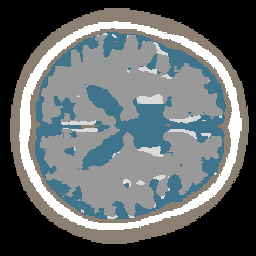
Label: no_lesion